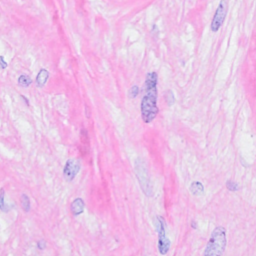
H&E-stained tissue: Breast